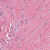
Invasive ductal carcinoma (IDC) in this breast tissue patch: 1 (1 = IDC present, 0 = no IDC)